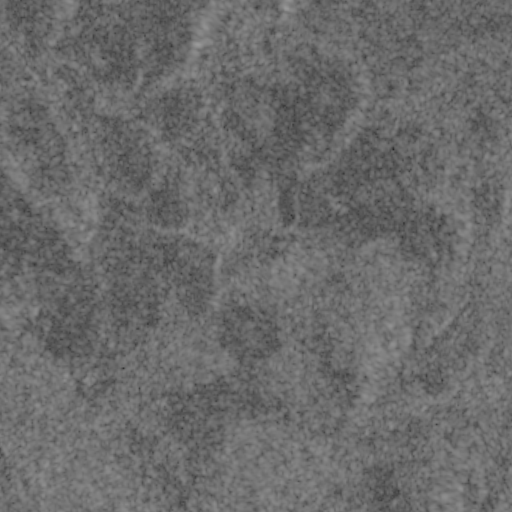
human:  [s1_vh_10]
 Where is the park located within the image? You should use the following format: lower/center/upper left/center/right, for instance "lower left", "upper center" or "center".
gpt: The park is located in the center left of the image.
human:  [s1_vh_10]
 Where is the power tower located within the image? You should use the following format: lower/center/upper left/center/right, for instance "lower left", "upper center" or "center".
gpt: There is no power tower in the image.

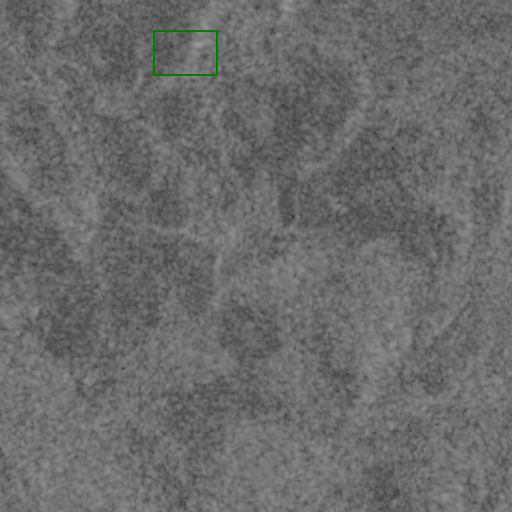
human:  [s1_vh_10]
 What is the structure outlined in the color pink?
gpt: There is no pink outline.
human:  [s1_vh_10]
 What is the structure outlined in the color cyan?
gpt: There is no structure outlined in cyan.